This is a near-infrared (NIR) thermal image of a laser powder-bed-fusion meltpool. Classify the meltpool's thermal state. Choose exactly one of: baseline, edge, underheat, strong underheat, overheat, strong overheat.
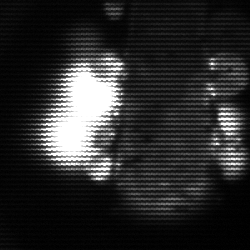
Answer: strong underheat